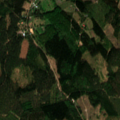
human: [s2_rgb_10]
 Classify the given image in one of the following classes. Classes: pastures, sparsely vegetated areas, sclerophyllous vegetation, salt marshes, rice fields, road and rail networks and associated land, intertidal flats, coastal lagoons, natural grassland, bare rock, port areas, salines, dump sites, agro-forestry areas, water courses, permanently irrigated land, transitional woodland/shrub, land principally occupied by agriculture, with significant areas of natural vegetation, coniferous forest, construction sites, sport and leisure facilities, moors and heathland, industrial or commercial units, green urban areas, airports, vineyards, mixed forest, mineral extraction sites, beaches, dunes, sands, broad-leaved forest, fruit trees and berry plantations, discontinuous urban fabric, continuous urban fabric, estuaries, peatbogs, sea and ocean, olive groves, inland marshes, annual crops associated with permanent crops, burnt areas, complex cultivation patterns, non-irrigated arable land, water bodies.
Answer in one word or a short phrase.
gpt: non-irrigated arable land, coniferous forest, mixed forest, transitional woodland/shrub